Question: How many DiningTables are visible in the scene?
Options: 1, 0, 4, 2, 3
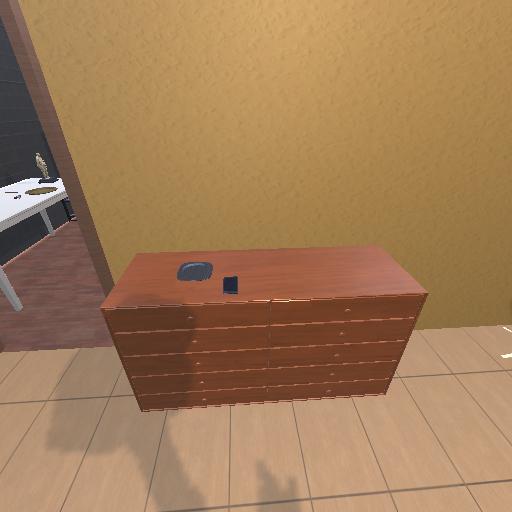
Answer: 1